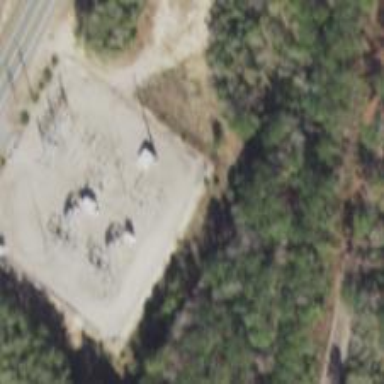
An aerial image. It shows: Distribution power substation secured by fence.